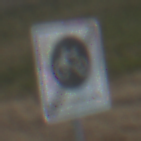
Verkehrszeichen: EndeFahrradstrasse
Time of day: Midday
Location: Outdoor (Nature)
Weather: PartlyCloudy
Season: NotSpecified
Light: Natural